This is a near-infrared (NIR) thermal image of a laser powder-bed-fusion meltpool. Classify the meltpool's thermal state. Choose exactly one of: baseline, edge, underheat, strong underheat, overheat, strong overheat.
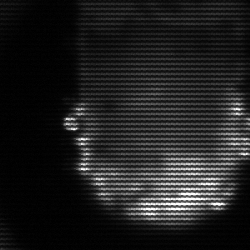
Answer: baseline